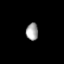
Tissue: lung
Cell type: Epithelial cells
Senescence score: 0.5495
Nuclear area (px): 201
Mean DAPI intensity: 165.726